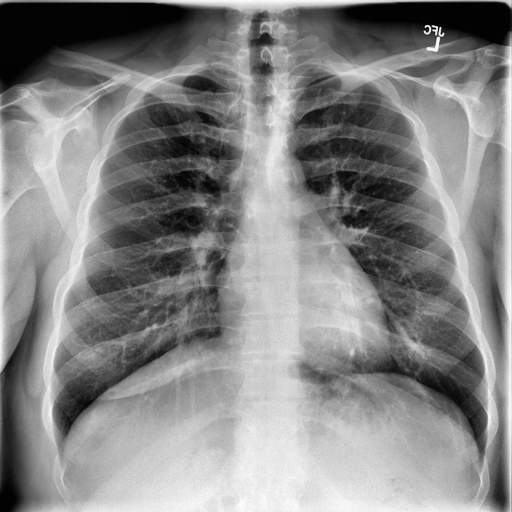
Finding: NORMAL